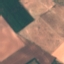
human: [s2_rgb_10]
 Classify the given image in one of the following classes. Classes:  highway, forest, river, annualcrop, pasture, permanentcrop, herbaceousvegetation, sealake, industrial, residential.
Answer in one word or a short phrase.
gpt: AnnualCrop